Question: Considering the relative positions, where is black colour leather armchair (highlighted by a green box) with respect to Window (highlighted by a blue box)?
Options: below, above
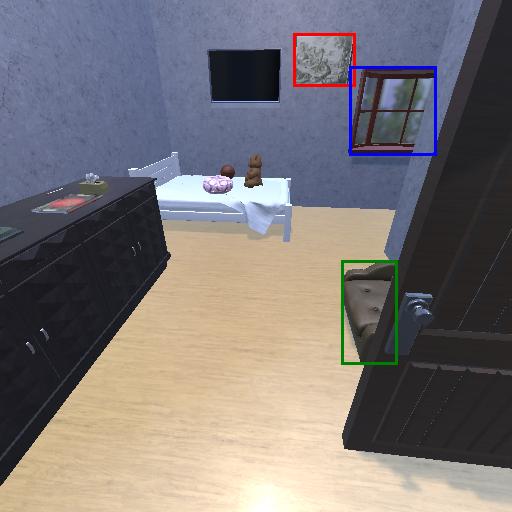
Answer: below